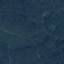
Label: Forest